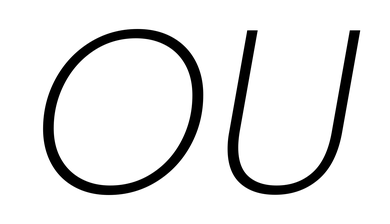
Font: Poppins-ExtraLightItalic